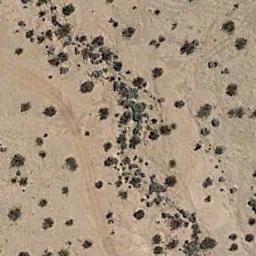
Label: chaparral